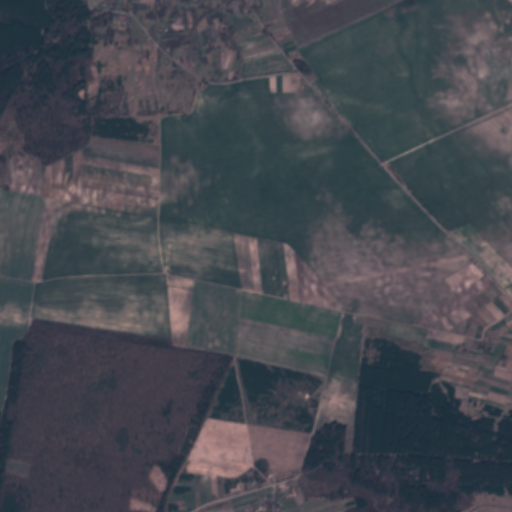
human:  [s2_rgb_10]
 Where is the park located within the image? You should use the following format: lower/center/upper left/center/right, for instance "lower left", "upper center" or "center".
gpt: The park is located in the upper center of the image.
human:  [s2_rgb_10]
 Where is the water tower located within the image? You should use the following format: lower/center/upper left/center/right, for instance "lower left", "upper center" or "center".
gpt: The water tower is located in the lower center of the image.
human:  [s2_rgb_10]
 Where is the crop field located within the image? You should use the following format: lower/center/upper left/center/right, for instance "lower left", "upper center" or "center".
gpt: There is no crop field in the image.